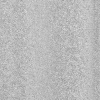
Atmospheric dust classification: dusty